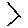
Label: zigzag